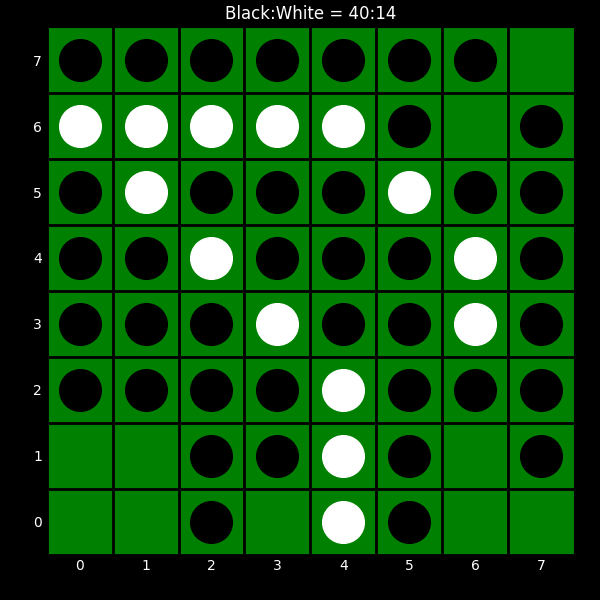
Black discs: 40
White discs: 14